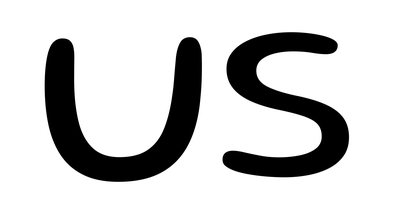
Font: Gluten_Light